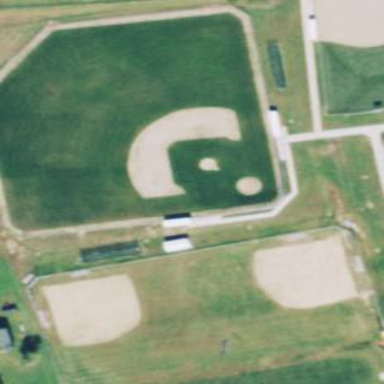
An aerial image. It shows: Baseball pitch for leisure and sports activities.